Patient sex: M
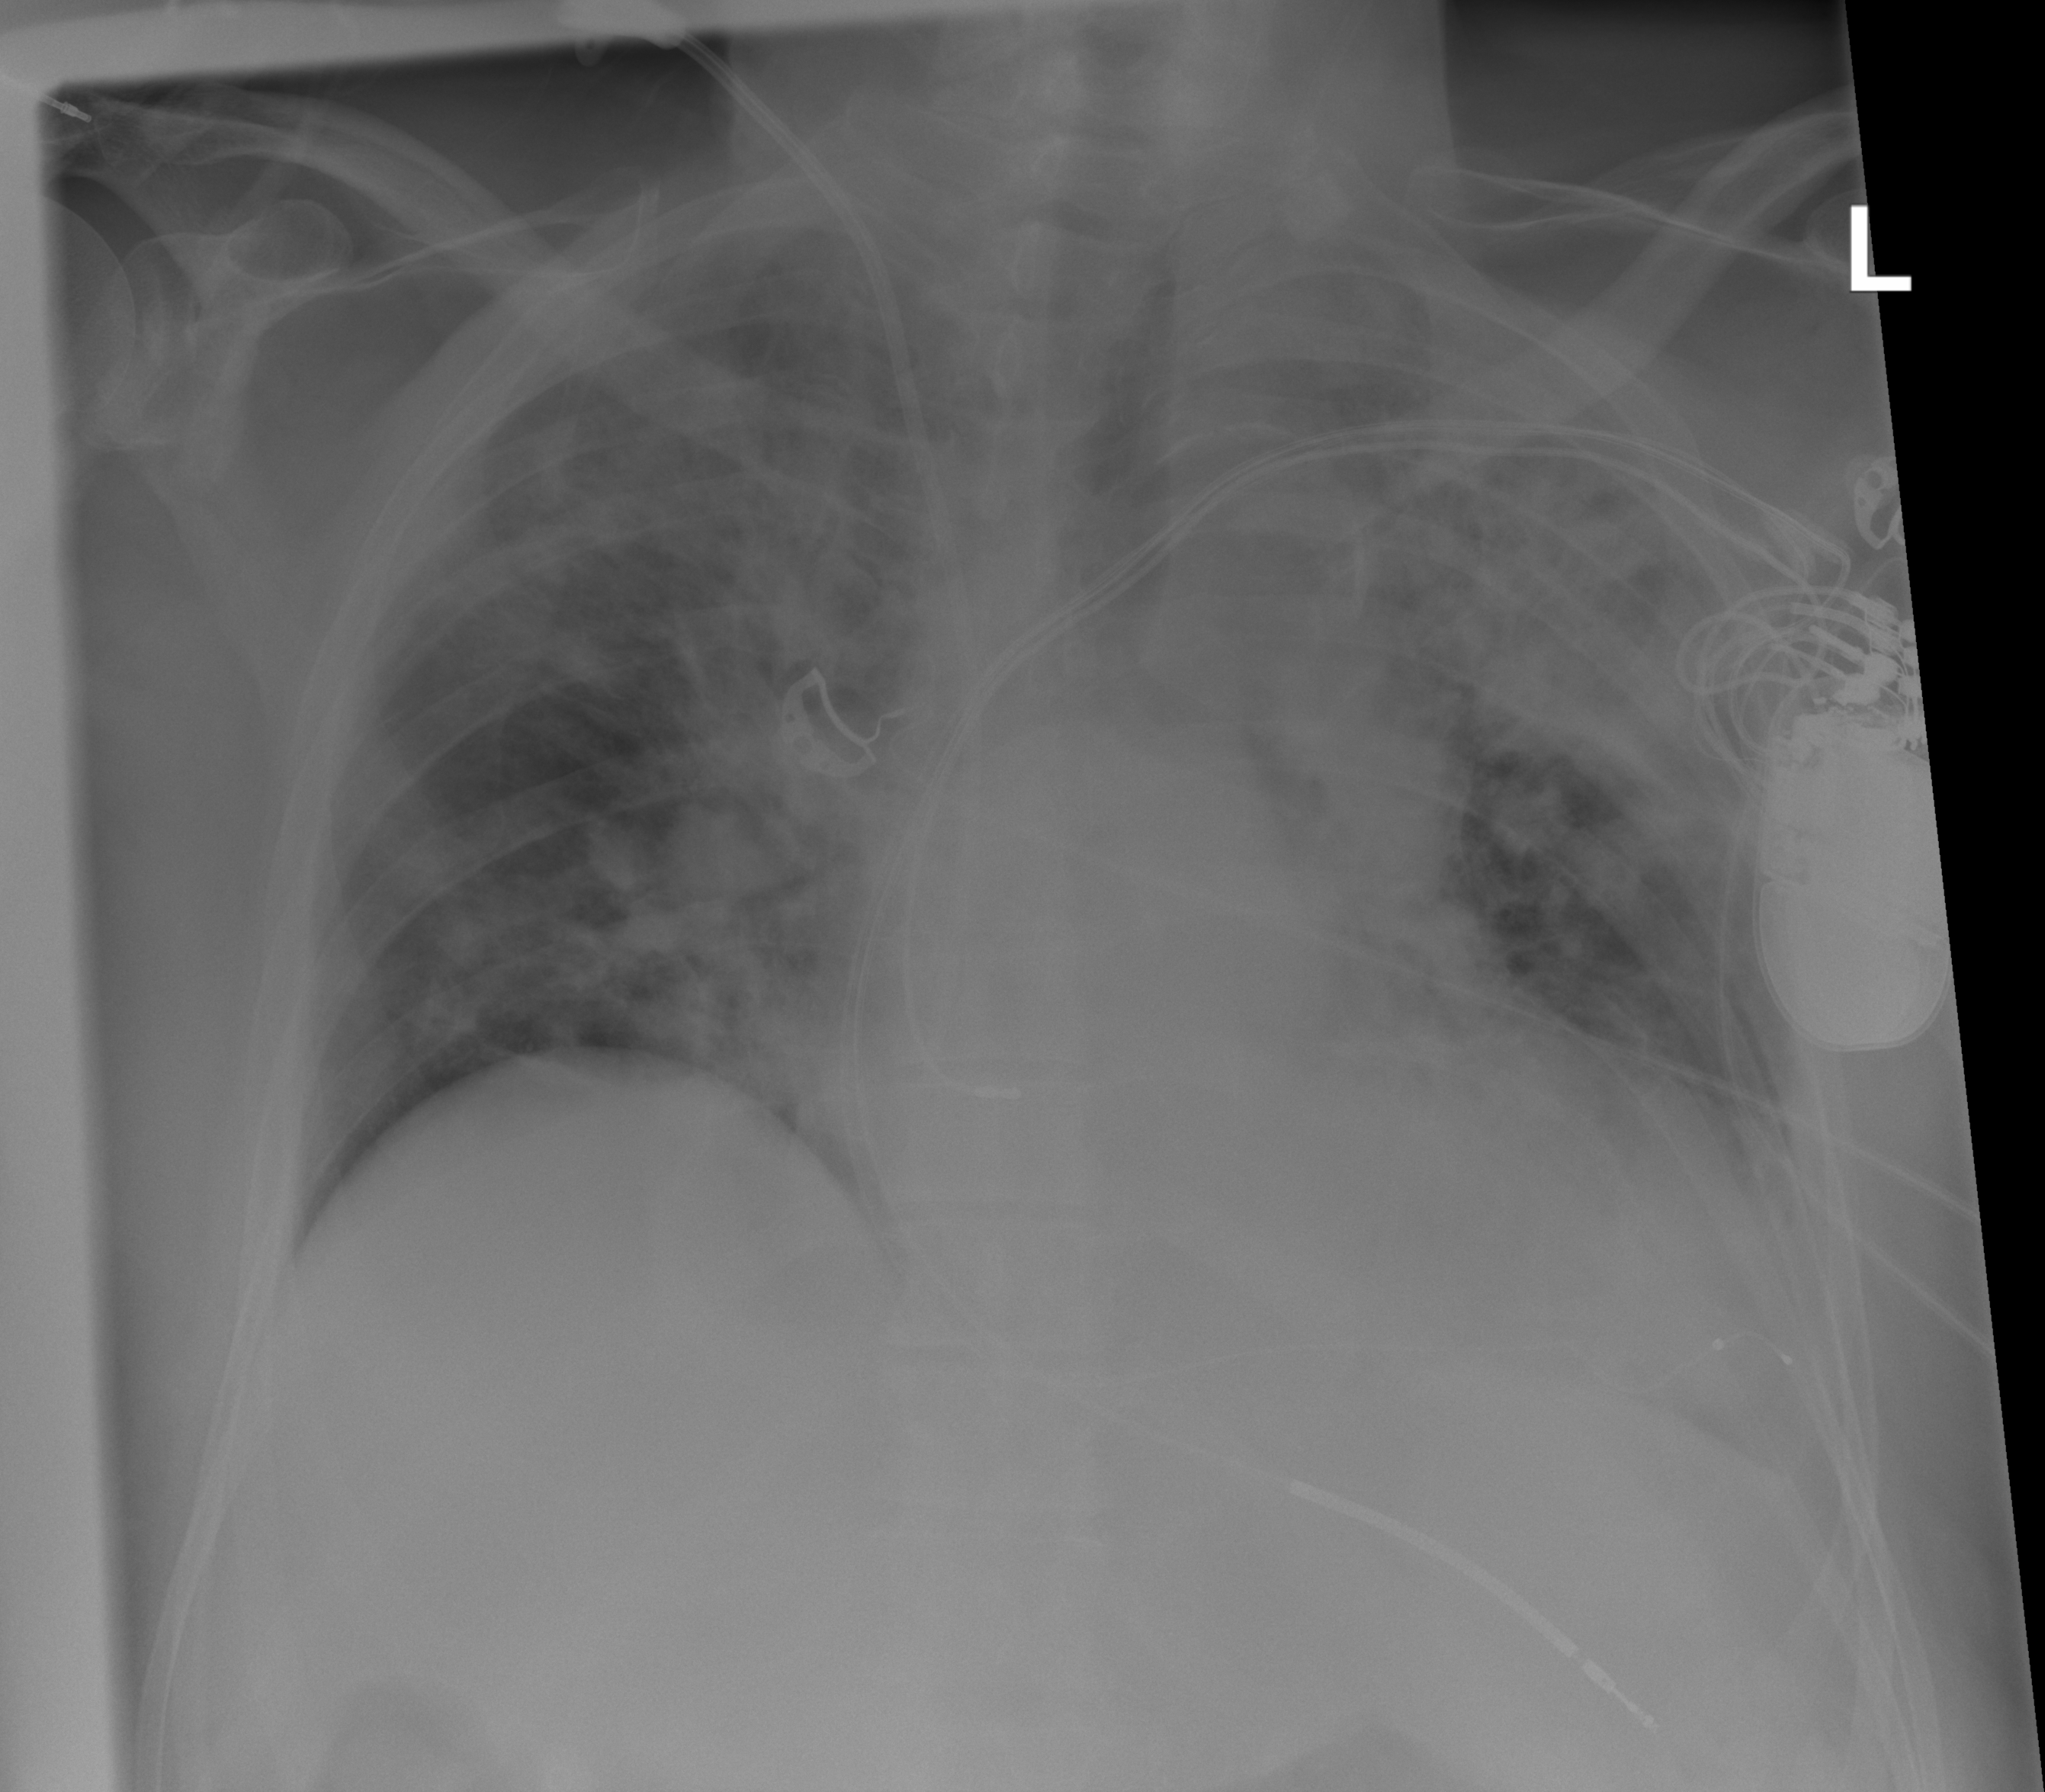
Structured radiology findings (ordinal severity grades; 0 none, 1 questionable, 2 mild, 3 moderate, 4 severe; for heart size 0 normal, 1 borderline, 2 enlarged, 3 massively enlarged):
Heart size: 2
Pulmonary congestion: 3
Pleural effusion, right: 0
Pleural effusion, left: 2
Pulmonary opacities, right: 3
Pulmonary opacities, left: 3
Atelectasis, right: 0
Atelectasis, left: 2